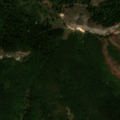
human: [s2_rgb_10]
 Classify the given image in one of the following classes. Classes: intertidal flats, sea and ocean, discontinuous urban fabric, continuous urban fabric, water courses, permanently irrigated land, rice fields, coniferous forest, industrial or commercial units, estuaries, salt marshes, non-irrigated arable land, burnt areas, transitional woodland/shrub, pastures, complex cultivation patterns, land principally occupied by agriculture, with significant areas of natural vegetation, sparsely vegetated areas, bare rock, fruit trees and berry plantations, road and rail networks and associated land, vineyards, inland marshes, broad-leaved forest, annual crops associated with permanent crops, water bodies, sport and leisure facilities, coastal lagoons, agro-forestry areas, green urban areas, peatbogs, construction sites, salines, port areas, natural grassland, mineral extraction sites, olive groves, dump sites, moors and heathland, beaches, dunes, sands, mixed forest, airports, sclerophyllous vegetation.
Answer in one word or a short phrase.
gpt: broad-leaved forest, natural grassland